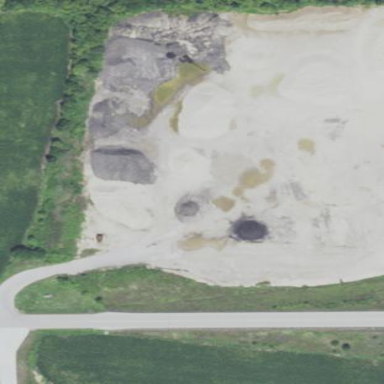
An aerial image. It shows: Industrial area featuring asphalt plant.